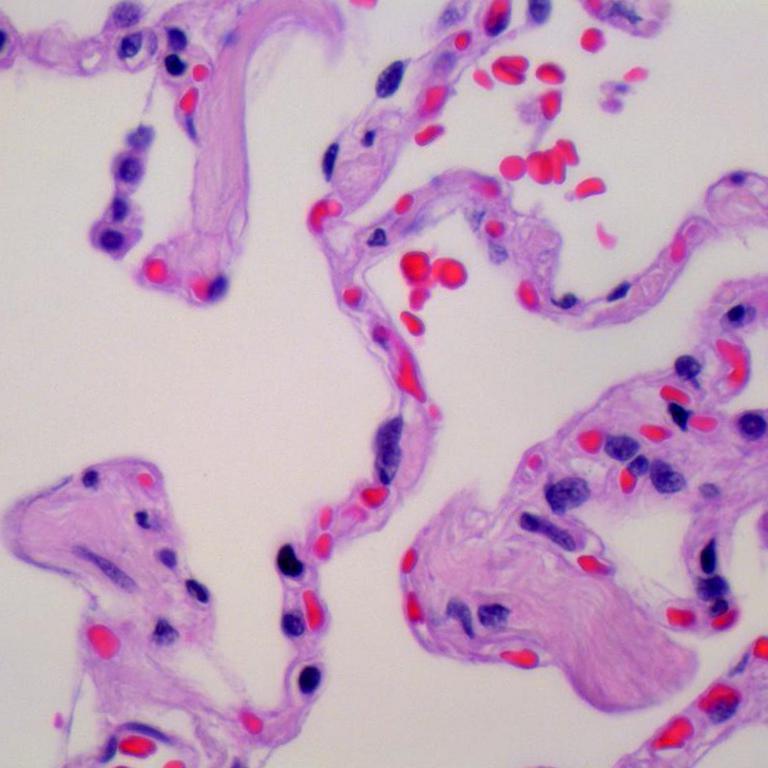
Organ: lung
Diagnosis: benign